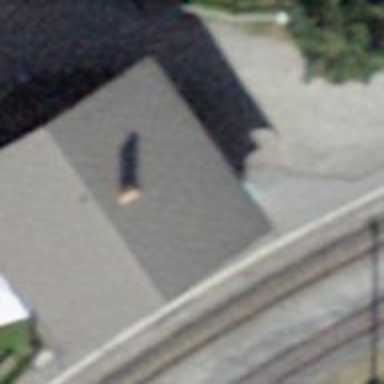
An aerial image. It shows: Railway station.